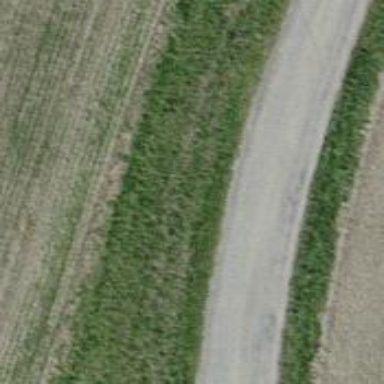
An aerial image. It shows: Unclassified road with asphalt surface.